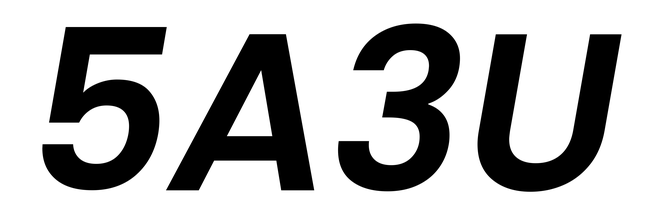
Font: Poppins-SemiBoldItalic